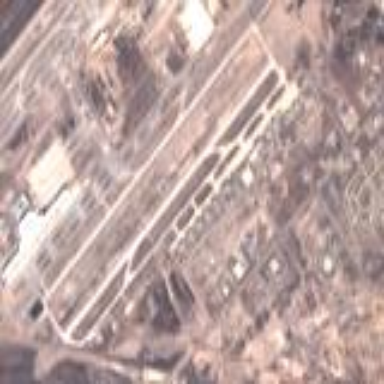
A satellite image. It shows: Military airfield located within larger aerodrome area.